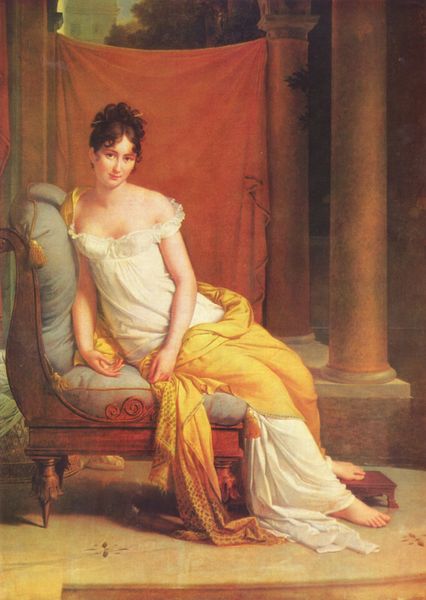
Titel: Portrait de Mme Recamier
Künstler: François Gérard
Standort: Paris
Institution: Musée du Louvre
Schlagwörter: gemälde, hand, haut, kopf, nackt, umhang, weiß, bäume, gelb, landschaft, mädchen, ocker, sitzen, ausschnitt, braun, brust, busen, decolte, finger, frau, frisur, hintergrund, holz, kleid, mund, nase, orange, paris, schwarz, stuhl, säule, säulen, blick, dame, rot, schal, schleier, tuch, beige, muster, rock, hemd, jung, arme, augen, barock, falten, gesicht, inkarnat, samt, sockel, stein, bildnis, hals, hände, möbel, portrait, porträt, vorhang, öl, boden, figur, gold, haare, sessel, sitzend, stoff, decke, klassizismus, nachthemd, frontal, locken, madame, schulter, schultern, seide, lächeln, füße, wangen, sofa, lasziv, liegen, modell, ruhen, lehne, mauer, hocker, schemel, französisch, kissen, polster, sitzende, atelier, stufe, kordel, quaste, plinthe, podest, couch, rüschen, canapee, chaise, divan, stola, dekolleté, drapierung, kokett, geneigt, barfuss, diwan, fuss, geld, napoleon, fußbank, schwester, ganzkörper, ganzfigur, liege, frauenfigur, portät, antik, troddel, bleich, antikisierend, tempel, basis, chaiselongue, empire, david, josephine, klassik, verführerisch, sitzkissen, bequem, anmut, ingres, klassizistisch, nackte füsse, vorhalle, unterkleid, lieblich, kindlich, bonaparte, bilnis, polstersessel, musee, aufreizend, kanapee, recamiere, recamier, händ, chaisselonge, fußhocker, fläzen, medamme, borghese, all'ntica, ampirekleid, carnavalet, höckerchen, madame recamier, medame, musee carnavalet, recomier, wandvorhang, caisloge